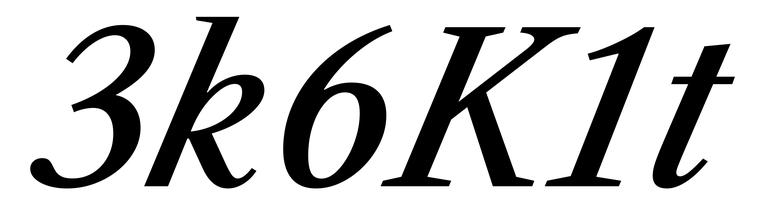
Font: LibreCaslonText-Italic_Medium_Italic